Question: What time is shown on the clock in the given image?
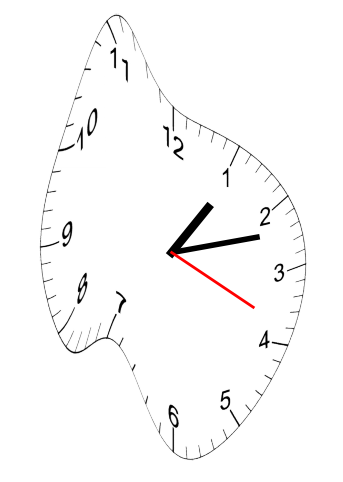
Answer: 01:12:19